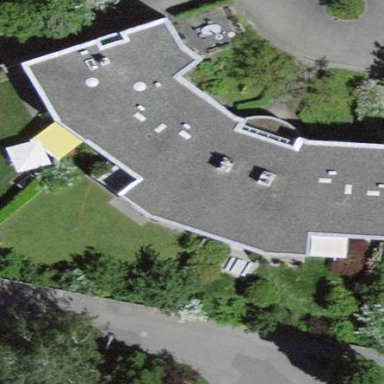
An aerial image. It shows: Building with apartments and flat roof.